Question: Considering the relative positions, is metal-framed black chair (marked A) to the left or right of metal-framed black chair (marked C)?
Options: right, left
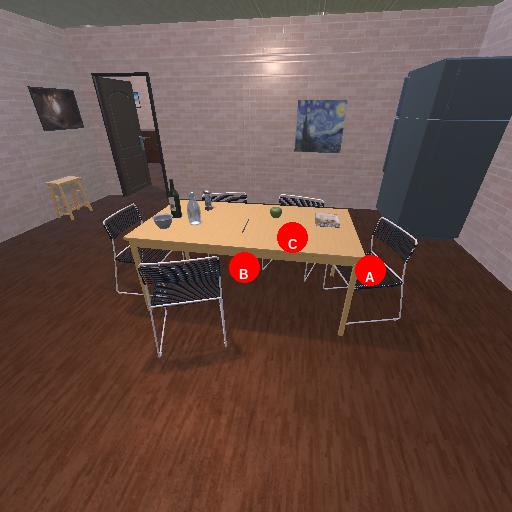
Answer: right